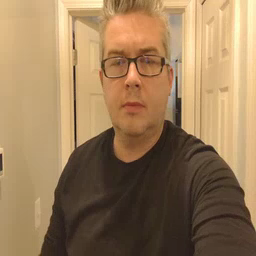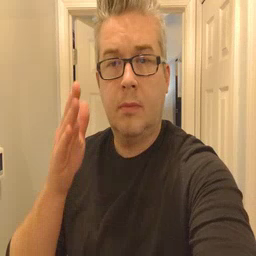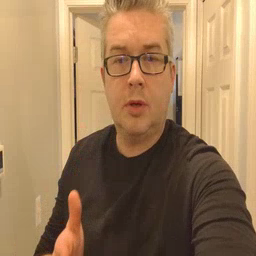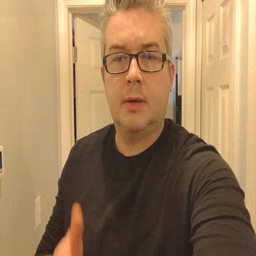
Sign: person